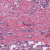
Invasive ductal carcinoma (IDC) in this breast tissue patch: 1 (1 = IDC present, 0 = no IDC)